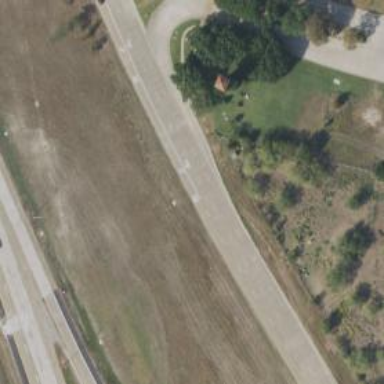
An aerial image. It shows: Secondary road with frontage road alongside.